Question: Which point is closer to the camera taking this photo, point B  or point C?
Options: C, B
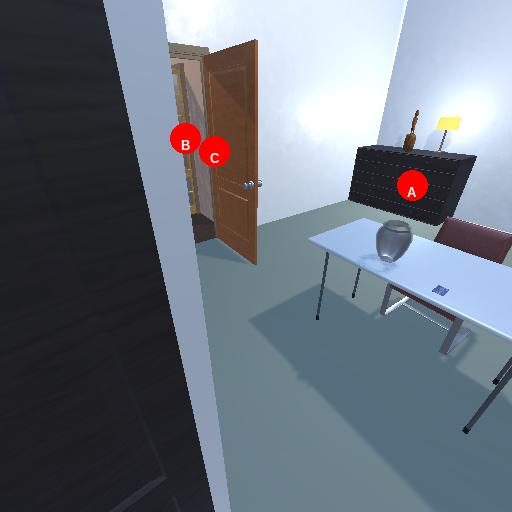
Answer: C